Question: Having trouble getting the database target for NLog to work. I have 2 targets: FILE and DB.. here is my :
'''
<?xml version="1.0" encoding="utf-8" ?>
<nlog xmlns="http://www.nlog-project.org/schemas/NLog.xsd"
xmlns:xsi="http://www.w3.org/2001/XMLSchema-instance"
autoReload="true"
throwExceptions="false">
<variable name="appName" value="KoreCMS" />
<targets async="true">
<target xsi:type="File"
name="default"
layout="${longdate} - ${level:uppercase=true}: ${message}${onexception:${newline}EXCEPTION\: ${exception:format=ToString}}"
fileName="${basedir}\App_Data\Log\Debug.log"
keepFileOpen="false"
archiveFileName="${basedir}\App_Data\Log\Debug_${shortdate}.{##}.log"
archiveNumbering="Sequence"
archiveEvery="Day"
maxArchiveFiles="30"/>
<target xsi:type="Database"
name="database"
keepConnection="true"
useTransactions="true"
dbProvider="System.Data.SqlClient"
connectionStringName="DefaultConnection"
commandText="INSERT INTO Kore_Log(EventDateTime, EventLevel, UserName, MachineName, EventMessage, ErrorSource, ErrorClass, ErrorMethod, ErrorMessage, InnerErrorMessage) VALUES (@EventDateTime, @EventLevel, @UserName, @MachineName, @EventMessage, @ErrorSource, @ErrorClass, @ErrorMethod, @ErrorMessage, @InnerErrorMessage)">
<parameter name="@EventDateTime" layout="${date:s}" />
<parameter name="@EventLevel" layout="${level}" />
<parameter name="@UserName" layout="${aspnet-user-identity}" />
<parameter name="@MachineName" layout="${machinename}" />
<parameter name="@EventMessage" layout="${message}" />
<parameter name="@ErrorSource" layout="${event-context:item=error-source}" />
<parameter name="@ErrorClass" layout="${event-context:item=error-class}" />
<parameter name="@ErrorMethod" layout="${event-context:item=error-method}" />
<parameter name="@ErrorMessage" layout="${event-context:item=error-message}" />
<parameter name="@InnerErrorMessage" layout="${event-context:item=inner-error-message}" />
</target>
</targets>
<rules>
<logger name="*" writeTo="default" minlevel="Info" />
<logger name="*" writeTo="database" minlevel="Info" />
</rules>
</nlog>
'''
And here is the DB design:

And here is the connection string:
'''
<connectionStrings>
<add name="DefaultConnection" connectionString="Server=.\SQLExpress2012;Initial Catalog=MyDatabaseName;Integrated Security=True;Persist Security Info=True;MultipleActiveResultSets=True"
providerName="System.Data.SqlClient" />
</connectionStrings>
'''
What am I missing?
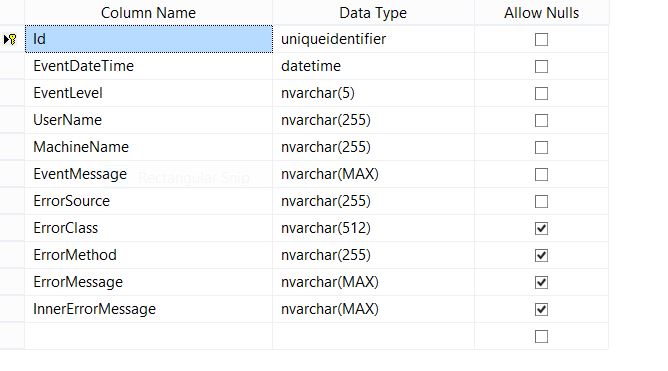
Answer: Alright, I figured it out... When I opened up , I could see the command was indeed being sent, so I attempted to run the same command myself manually and discovered that I was being an idiot; basically, my column is setup as a and so of course it could not be auto incremented. The solution was to change the in the to the following:
'''
commandText="INSERT INTO Kore_Log(Id, EventDateTime, EventLevel, UserName, MachineName, EventMessage, ErrorSource, ErrorClass, ErrorMethod, ErrorMessage, InnerErrorMessage) VALUES (NEWID(), @EventDateTime, @EventLevel, @UserName, @MachineName, @EventMessage, @ErrorSource, @ErrorClass, @ErrorMethod, @ErrorMessage, @InnerErrorMessage)">
'''